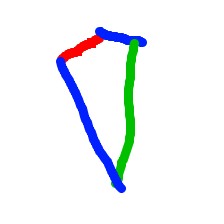
Shape: kite